Interaction volume radius: 10 \u00c5
Interaction volume height: 20 \u00c5
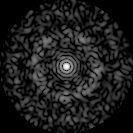
Disorder parameter: 0.8453